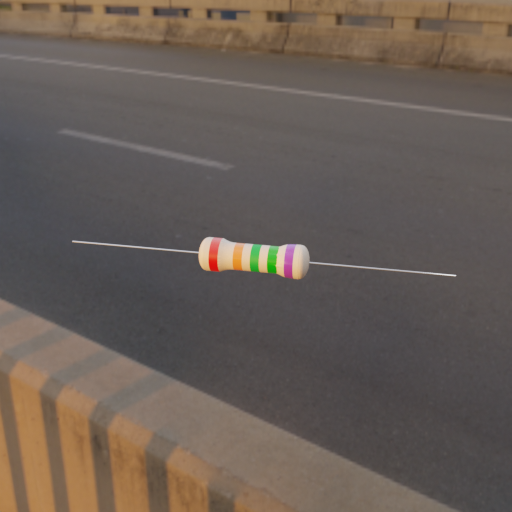
Resistor colour bands (in order): red, orange, green, green, violet